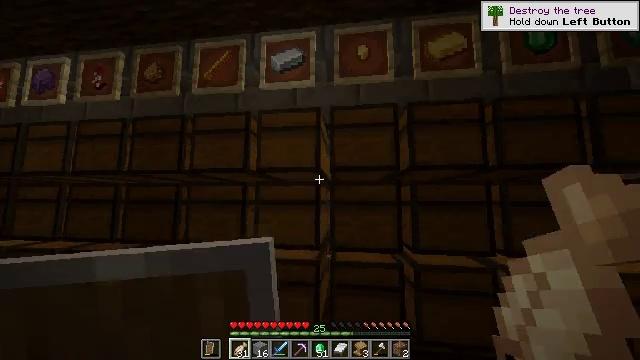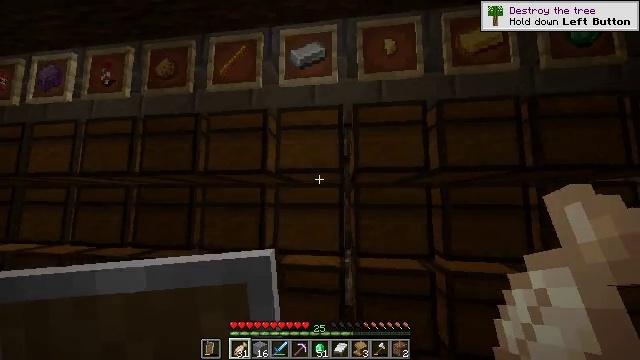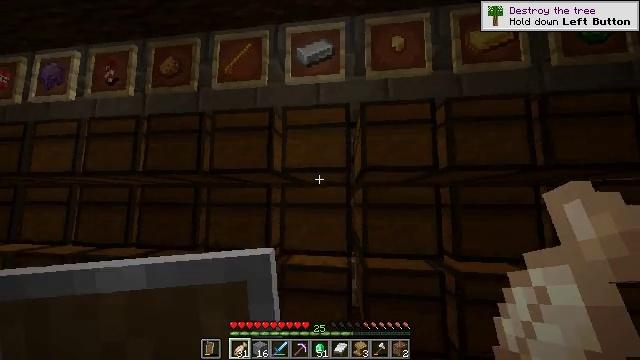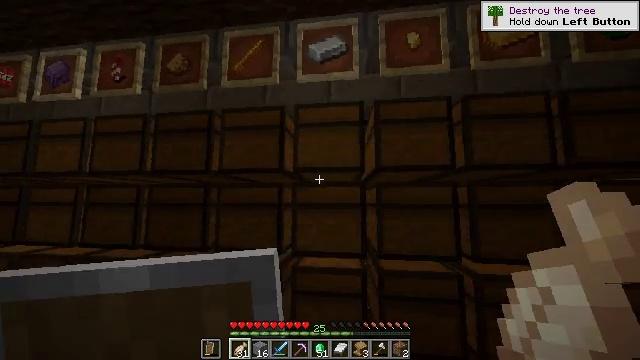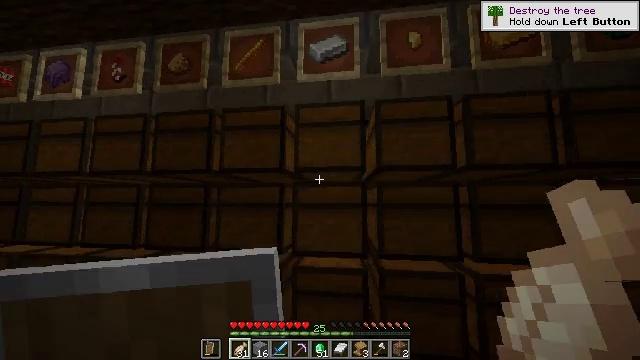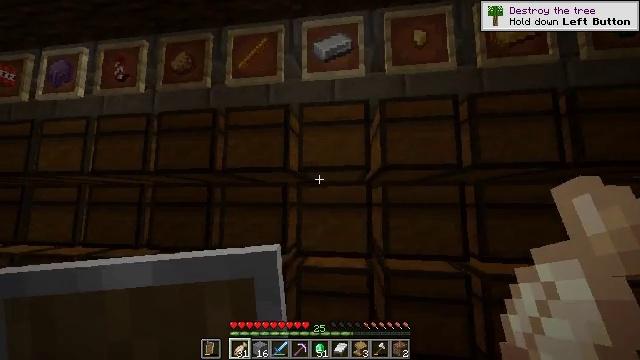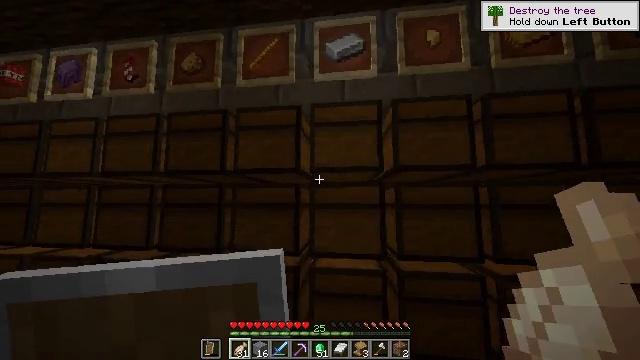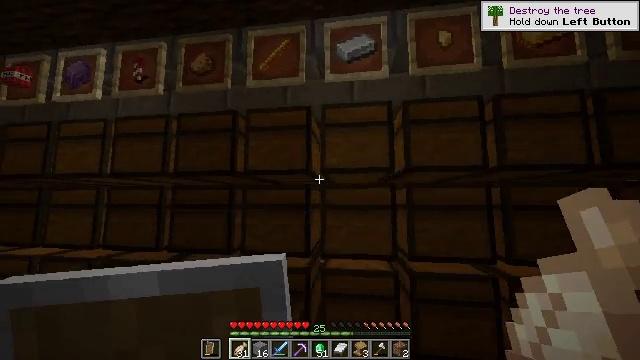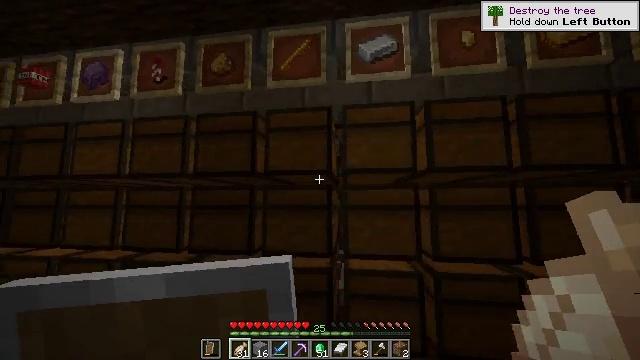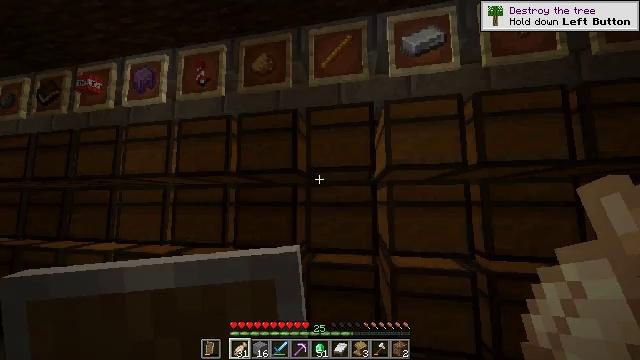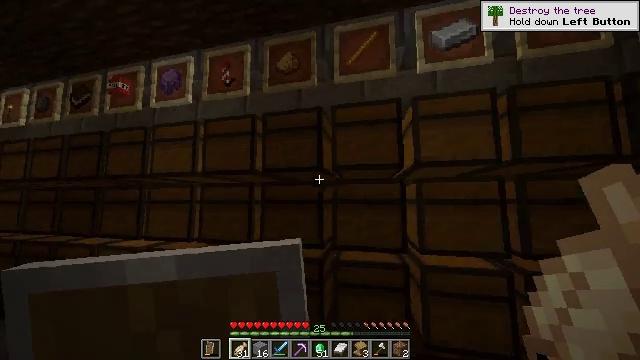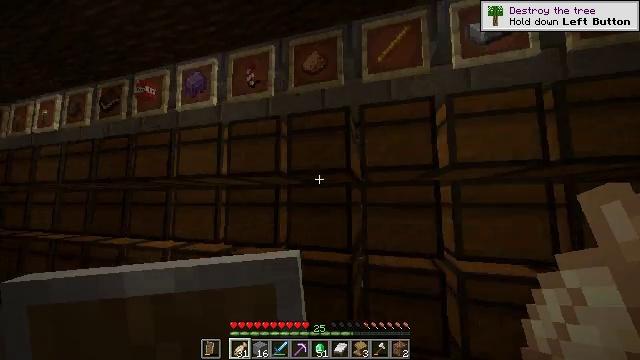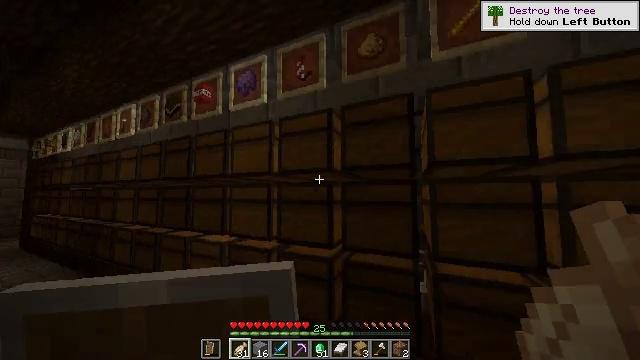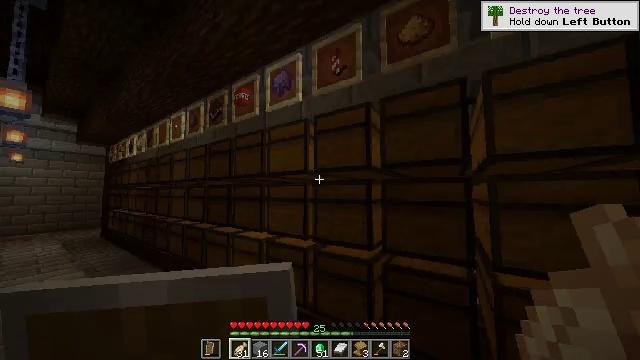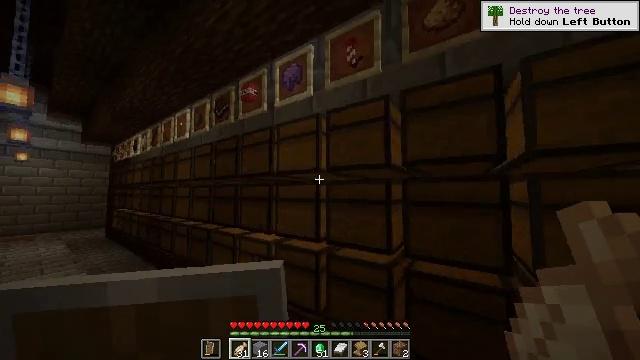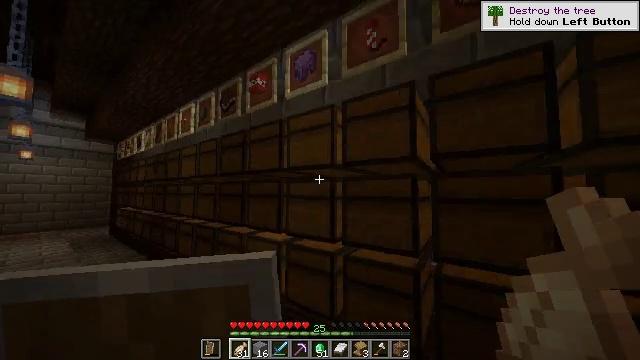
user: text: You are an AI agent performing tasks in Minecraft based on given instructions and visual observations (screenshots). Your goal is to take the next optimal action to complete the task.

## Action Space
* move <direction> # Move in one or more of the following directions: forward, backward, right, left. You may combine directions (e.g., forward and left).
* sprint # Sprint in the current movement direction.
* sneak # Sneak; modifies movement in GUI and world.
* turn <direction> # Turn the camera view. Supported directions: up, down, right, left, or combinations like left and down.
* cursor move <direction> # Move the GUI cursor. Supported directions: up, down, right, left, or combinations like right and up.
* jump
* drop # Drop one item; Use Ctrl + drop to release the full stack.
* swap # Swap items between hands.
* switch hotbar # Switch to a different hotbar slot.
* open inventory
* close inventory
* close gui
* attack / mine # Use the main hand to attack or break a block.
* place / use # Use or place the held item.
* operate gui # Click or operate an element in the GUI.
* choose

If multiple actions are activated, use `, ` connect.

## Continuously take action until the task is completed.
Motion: motion action
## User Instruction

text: Put blaze rod and cobblestones in the crafting grid to make a brewing stand.
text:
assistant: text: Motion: move left
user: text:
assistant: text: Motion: no_op
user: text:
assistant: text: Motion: no_op
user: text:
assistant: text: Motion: no_op
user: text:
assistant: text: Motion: no_op
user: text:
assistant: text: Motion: move left
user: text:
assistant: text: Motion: move left
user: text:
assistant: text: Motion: move left
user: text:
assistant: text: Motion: move left, turn left
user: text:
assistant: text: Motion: move left, turn left
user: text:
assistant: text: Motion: move forward and move left, turn left
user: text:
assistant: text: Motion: move forward and move left, turn left and down
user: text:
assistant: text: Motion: move forward and move left, turn left
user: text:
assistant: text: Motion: move forward and move left
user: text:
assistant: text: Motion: move forward and move left
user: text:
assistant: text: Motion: move forward and move left
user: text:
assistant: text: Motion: move forward and move left
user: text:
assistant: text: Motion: move forward and move left
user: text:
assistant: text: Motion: move forward and move left
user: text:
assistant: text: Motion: move forward and move left
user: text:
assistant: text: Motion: move left
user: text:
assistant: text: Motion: move left
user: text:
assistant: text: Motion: move left
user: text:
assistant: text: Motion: move left
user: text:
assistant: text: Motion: move left
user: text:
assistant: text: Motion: move left
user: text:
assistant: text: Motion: move forward and move left
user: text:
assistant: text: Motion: move forward and move left
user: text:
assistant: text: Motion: move forward and move left
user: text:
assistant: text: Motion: move forward and move left